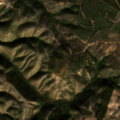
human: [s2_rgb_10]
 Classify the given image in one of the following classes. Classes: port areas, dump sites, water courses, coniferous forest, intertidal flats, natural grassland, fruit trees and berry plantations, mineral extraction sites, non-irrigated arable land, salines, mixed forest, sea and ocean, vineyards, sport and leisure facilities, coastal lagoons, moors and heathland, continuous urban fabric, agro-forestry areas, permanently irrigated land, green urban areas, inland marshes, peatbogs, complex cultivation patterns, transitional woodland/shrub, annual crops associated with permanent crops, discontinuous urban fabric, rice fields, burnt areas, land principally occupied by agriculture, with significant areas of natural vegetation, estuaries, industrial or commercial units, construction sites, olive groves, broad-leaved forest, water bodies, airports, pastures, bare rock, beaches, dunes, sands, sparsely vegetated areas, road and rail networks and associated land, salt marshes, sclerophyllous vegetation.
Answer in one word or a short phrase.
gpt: land principally occupied by agriculture, with significant areas of natural vegetation, sclerophyllous vegetation, transitional woodland/shrub